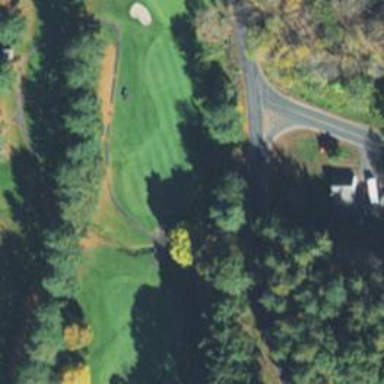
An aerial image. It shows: Path on bridge over golf course.